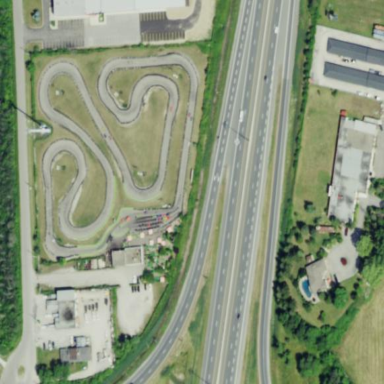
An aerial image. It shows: Karting raceway road for racing enthusiasts.